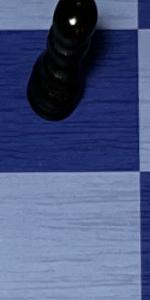
Label: Empty